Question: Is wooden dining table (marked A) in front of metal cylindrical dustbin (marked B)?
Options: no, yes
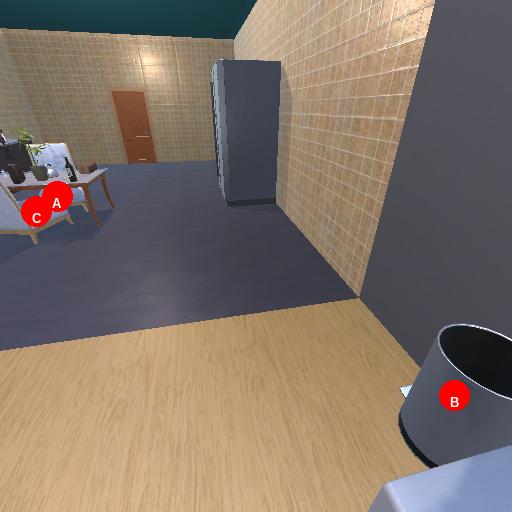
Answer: no